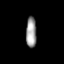
Tissue: lung
Cell type: Fibroblasts
Senescence score: 0.5618
Nuclear area (px): 321
Mean DAPI intensity: 152.234